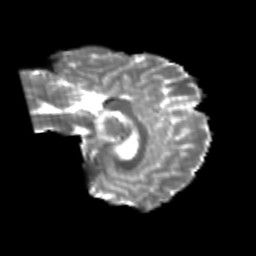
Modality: T2w
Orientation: sagittal
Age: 23
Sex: female
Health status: healthy
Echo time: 0.074 s